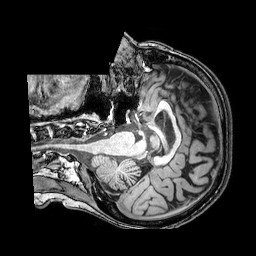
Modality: T1w
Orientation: axial
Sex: female
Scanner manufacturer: philips
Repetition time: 0.008085 s
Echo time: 0.00369 s